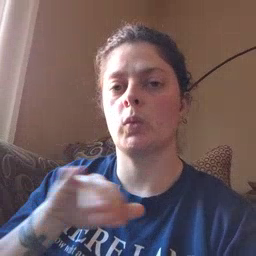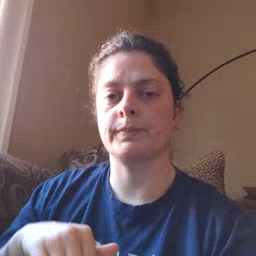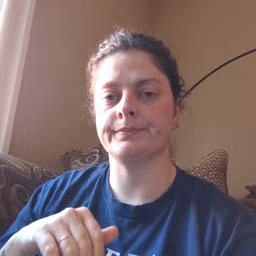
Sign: pool